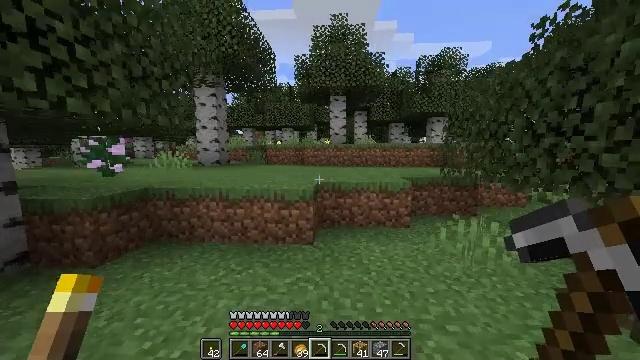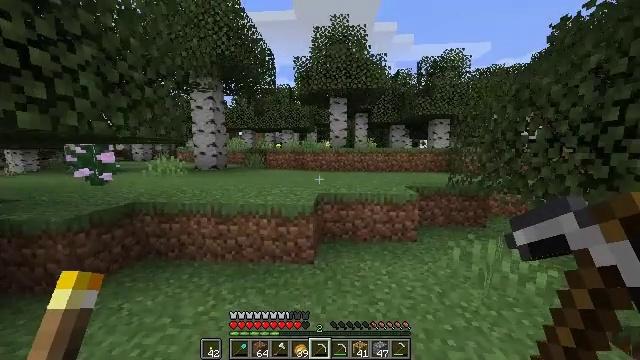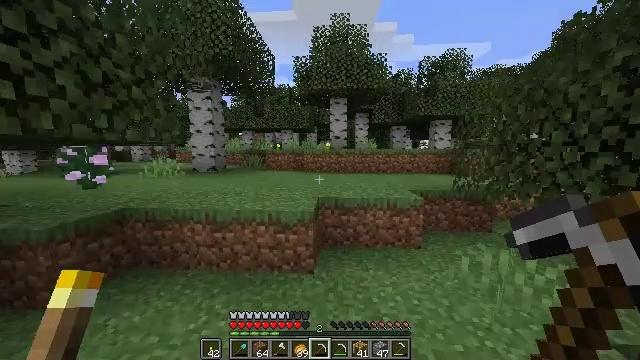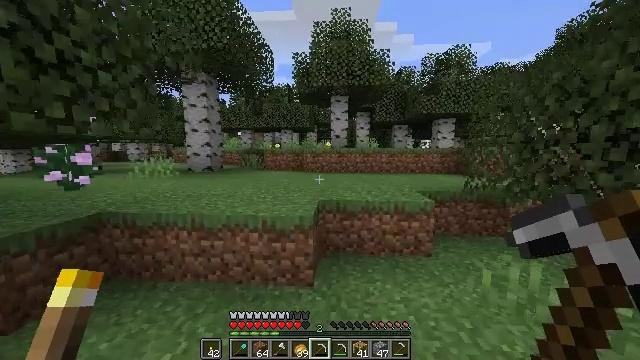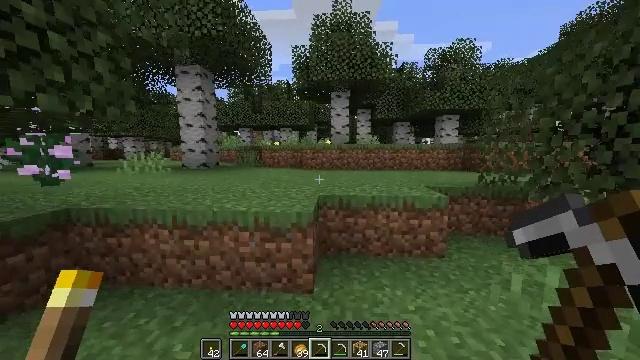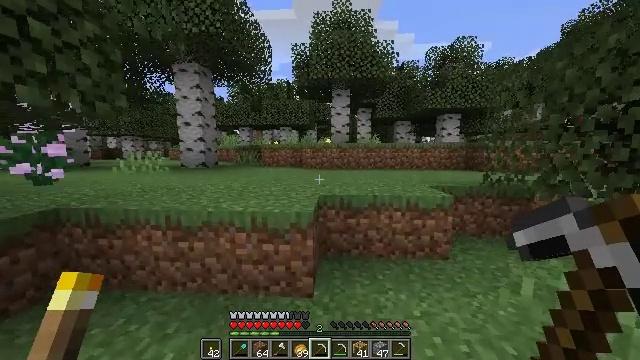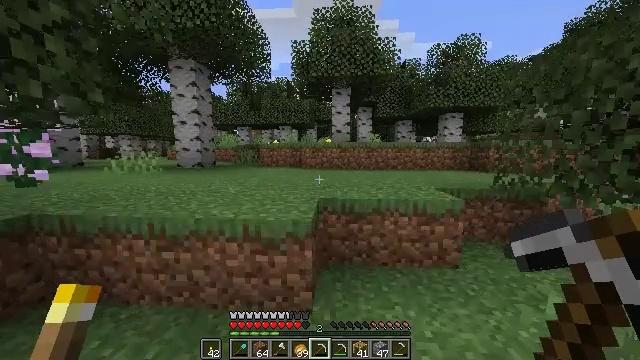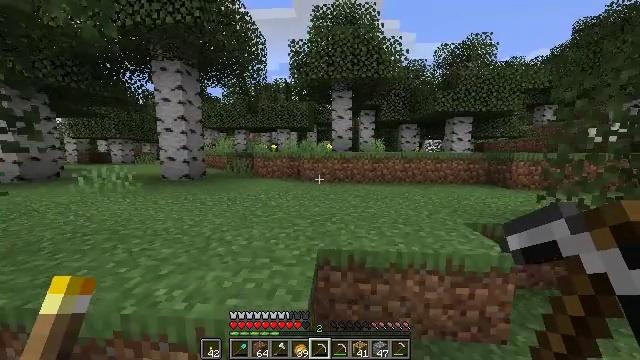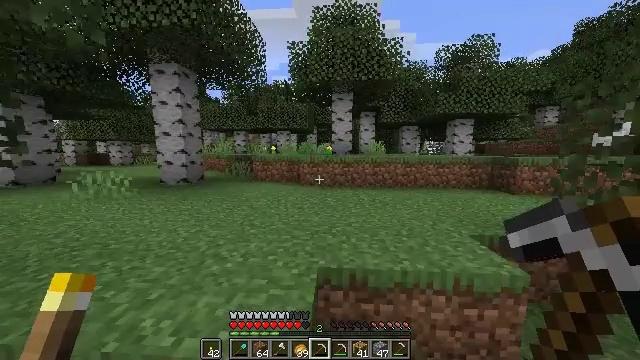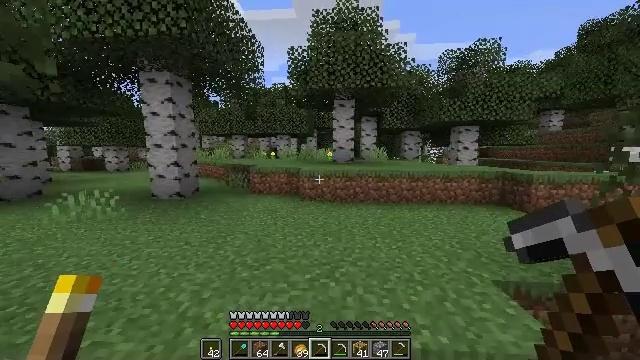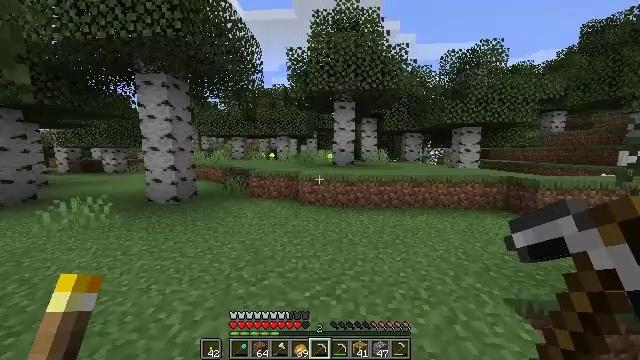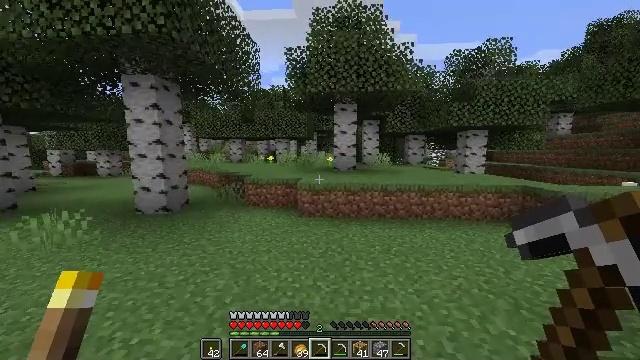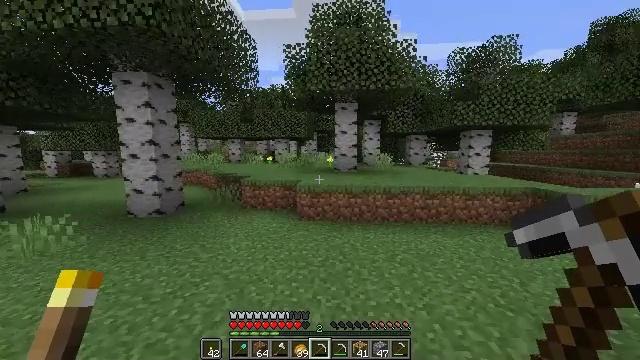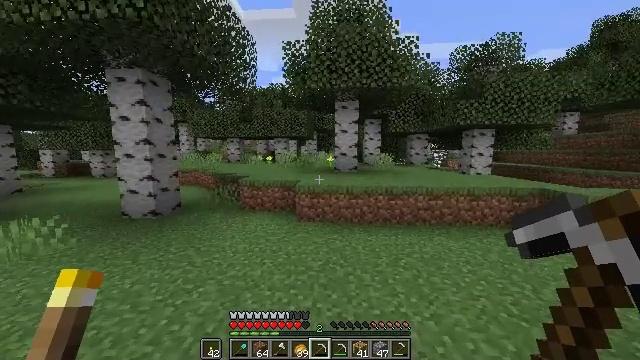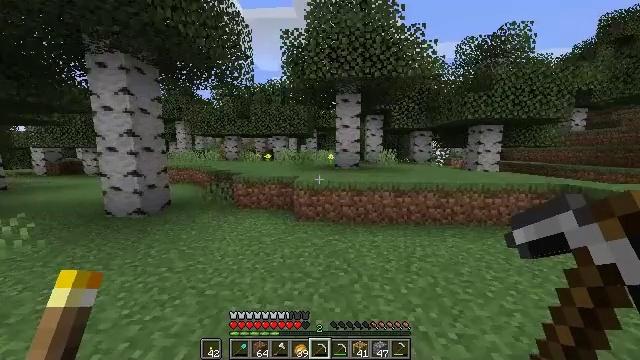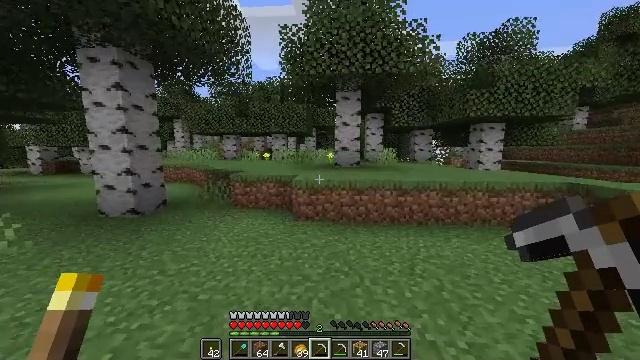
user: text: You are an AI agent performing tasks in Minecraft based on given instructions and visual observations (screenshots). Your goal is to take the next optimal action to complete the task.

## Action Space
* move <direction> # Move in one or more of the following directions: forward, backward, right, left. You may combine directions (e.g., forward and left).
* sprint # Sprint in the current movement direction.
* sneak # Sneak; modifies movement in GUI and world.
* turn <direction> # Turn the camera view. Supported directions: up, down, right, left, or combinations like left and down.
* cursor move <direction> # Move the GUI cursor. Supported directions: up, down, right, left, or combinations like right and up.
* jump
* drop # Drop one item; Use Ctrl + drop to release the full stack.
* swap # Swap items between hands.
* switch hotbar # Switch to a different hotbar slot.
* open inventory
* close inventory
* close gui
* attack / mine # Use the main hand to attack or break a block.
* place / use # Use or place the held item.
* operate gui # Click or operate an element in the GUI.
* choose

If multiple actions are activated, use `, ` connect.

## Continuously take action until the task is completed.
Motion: motion action
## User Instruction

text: Collect kelp plant from the sea.
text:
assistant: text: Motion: move forward, jump
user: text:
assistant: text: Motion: move forward, jump
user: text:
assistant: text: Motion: move forward, jump
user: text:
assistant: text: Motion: move forward, jump
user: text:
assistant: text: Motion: move forward, jump
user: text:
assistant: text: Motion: move forward, jump
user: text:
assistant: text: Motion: move forward, jump
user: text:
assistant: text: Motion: move forward, jump
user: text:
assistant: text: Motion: move forward, sprint, jump
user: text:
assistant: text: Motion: move forward, sprint, jump
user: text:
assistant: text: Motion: move forward, sprint, jump
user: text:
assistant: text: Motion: move forward, jump
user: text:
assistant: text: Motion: move forward, jump
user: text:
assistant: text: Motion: move forward, jump
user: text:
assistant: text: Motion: move forward, jump
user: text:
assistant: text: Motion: move forward, jump
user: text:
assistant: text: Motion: move forward, jump
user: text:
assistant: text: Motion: move forward, jump
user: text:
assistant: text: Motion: move forward, sprint, jump
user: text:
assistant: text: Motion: move forward, sprint, jump
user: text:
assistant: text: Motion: move forward, sprint, jump
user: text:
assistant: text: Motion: move forward, jump
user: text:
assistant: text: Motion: move forward, jump
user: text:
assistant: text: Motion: move forward, jump
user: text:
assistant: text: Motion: move forward, jump
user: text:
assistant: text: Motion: move forward, jump
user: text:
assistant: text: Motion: move forward, jump
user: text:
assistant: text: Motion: move forward, sprint, jump
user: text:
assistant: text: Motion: move forward, sprint, jump
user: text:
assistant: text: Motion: move forward, sprint, jump